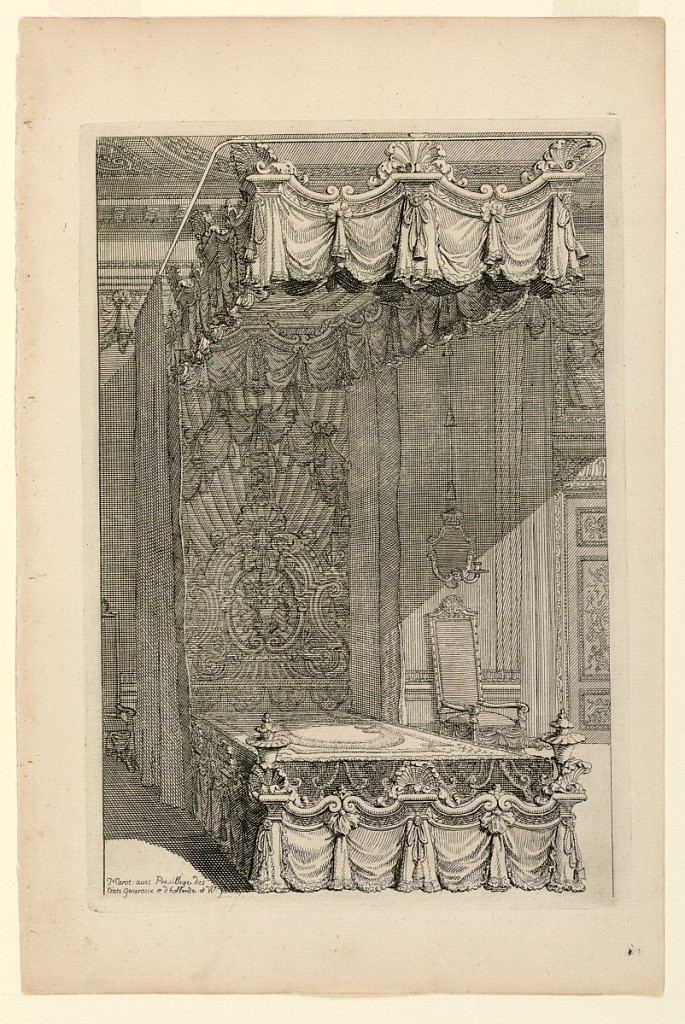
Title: Design for State Bedchamber, in Second Livre d'Appartement (Second Book on Interiors)
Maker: Daniel Marot, French, active in the Netherlands and England, 1661–1752
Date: ca. 1700
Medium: Etching and engraving on white laid paper
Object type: Print
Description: Design for a bedchamber in shell theme.